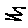
Label: zigzag